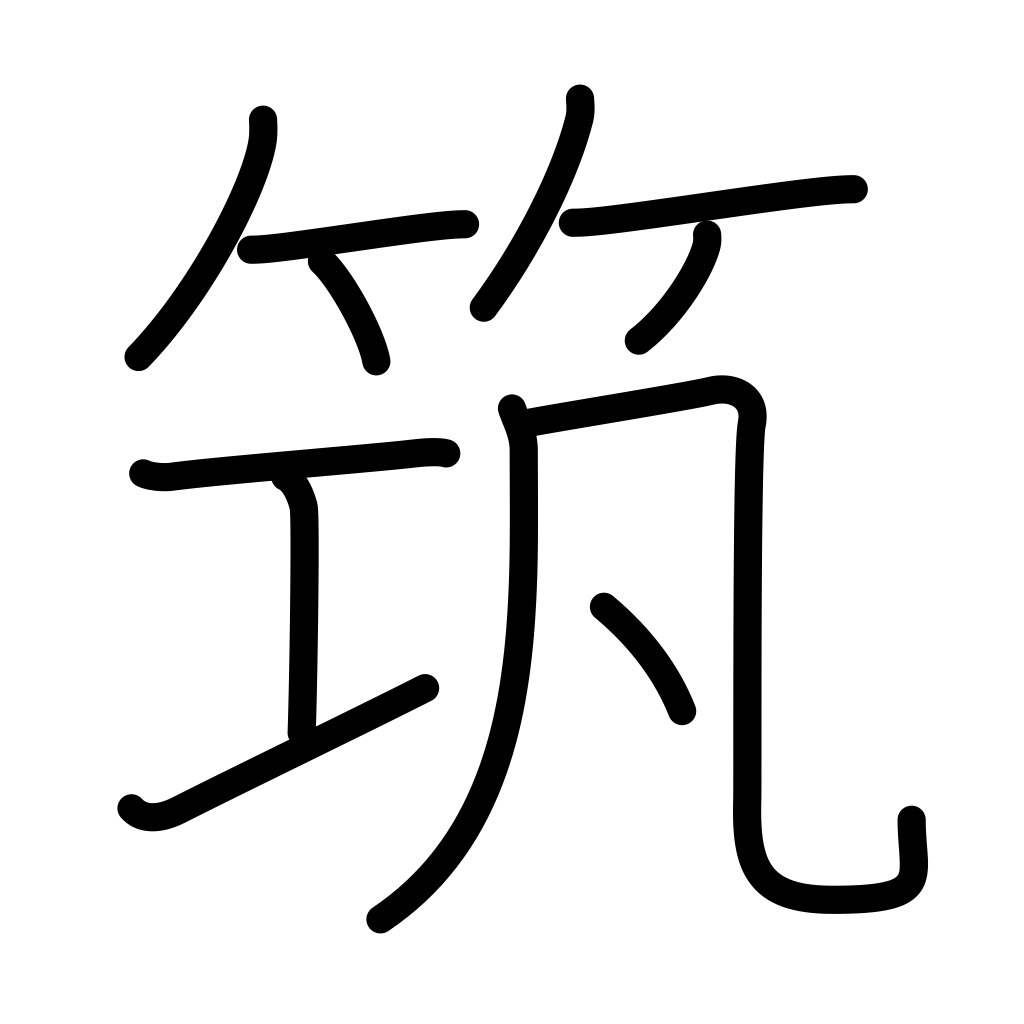
Meaning: an ancient musical instrument